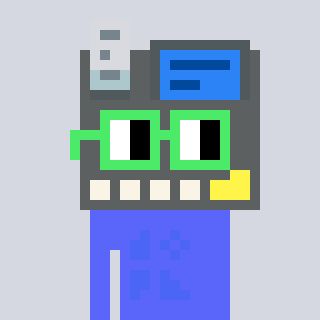
a pixel art character with square light green glasses, a cash register-shaped head and a purple-colored body on a cool background